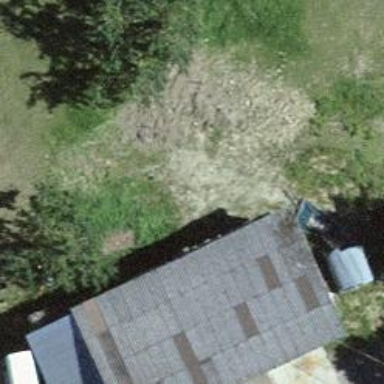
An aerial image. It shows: Rural barn.